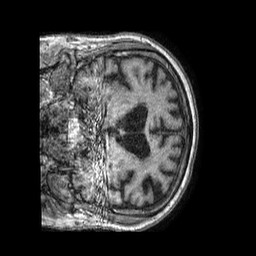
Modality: T1w
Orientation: coronal
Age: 65
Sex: male
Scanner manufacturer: philips
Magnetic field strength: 1.5 T
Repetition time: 0.007636 s
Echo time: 0.003486 s